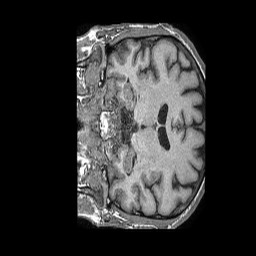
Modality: T1w
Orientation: coronal
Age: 61
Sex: male
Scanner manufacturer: philips
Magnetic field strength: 1.5 T
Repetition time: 0.007571 s
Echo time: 0.003442 s